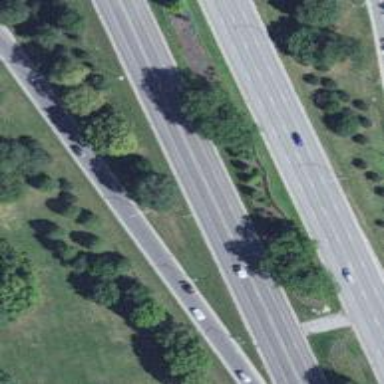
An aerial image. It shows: Asphalt motorway with motorroad.